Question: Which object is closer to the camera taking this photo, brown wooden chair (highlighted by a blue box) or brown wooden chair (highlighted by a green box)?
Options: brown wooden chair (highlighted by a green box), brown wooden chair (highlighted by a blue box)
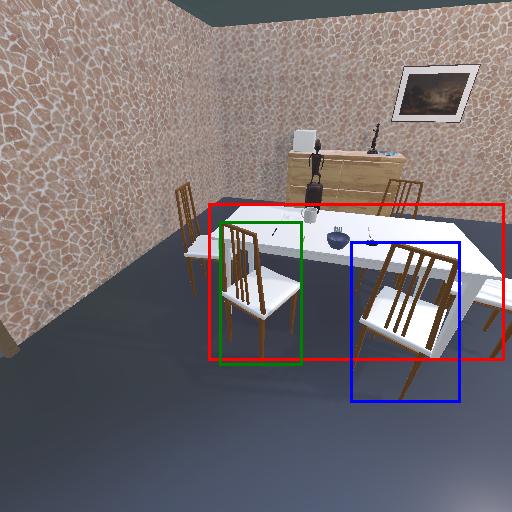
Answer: brown wooden chair (highlighted by a green box)